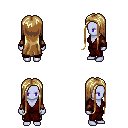
a pixel art fantasy rpg character, female body template, dark elf, purple skin, red robe, gold greaves, blonde extra-long hairstyle, cloth bracers, four views (front, back, left, right), 2x2 character sprite sheet, small pixel art, hard edges, no anti-aliasing